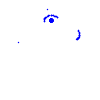
Particle: electron